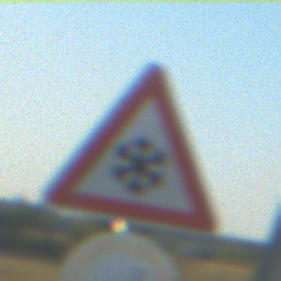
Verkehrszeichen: SchneeOderEisglaette
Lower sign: VerbotUeberholenEinspurigeFahrzeuge
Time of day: SunriseSunset
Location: Outdoor (RoadRail)
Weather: Clear
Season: NotSpecified
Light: Natural